Question: I am trying to achieve this effect in my webpage..

The red box is where I will be placing a menu, I would like the bottom of the red box to be slanted. The section on the right of the slant needs to be transparent as there may be an image in the background where the grey color is.
The only thing I can come up with is to rotate the element but that would also rotate the contents of the element which I do not want.. Only the bottom bg of the red element (which will be a solid color) should be slanted.
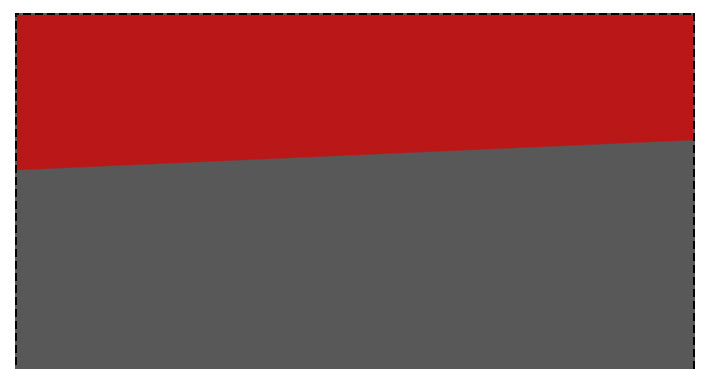
Answer: you can do it like that, just highlighted the rotated part blue, that you see what happens ;)
you might have to play with the top: and left: values if you change the size
edit: added a small menu example (really small ^^)
<URL>
here is the html part:
'''
<div id="menucontainer">
<ul>
<li>some</li>
<li>menu</li>
<li>here</li>
</ul>
</div>
<div id="rotatedDiv">
</div>
<div id="background"></div>
'''
and here the css part:
'''
#menucontainer{
position: relative;
z-index: 100;
background: red;
height: 100px;
}
#menucontainer ul {
position: absolute;
bottom: 0px;
left: 30px;
}
#menucontainer li {
list-style: none;
margin-left: 10px;
background: #123;
display: inline-block;
}
#rotatedDiv {
z-index: 99;
background: blue;
position: absolute;
top: 14px;
left: -5px;
height: 90px;
width: 200%;
-moz-transform: rotate(-2deg);
-webkit-transform: rotate(-2deg);
-o-transform: rotate(-2deg);
-ms-transform: rotate(-2deg);
transform: rotate(-2deg);
}
#background {
background: green;
}
'''
you might want to modify it in any way you can think of, but the main part should be clear i think ;)